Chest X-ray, PA view. Patient: 52 years old, sex F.
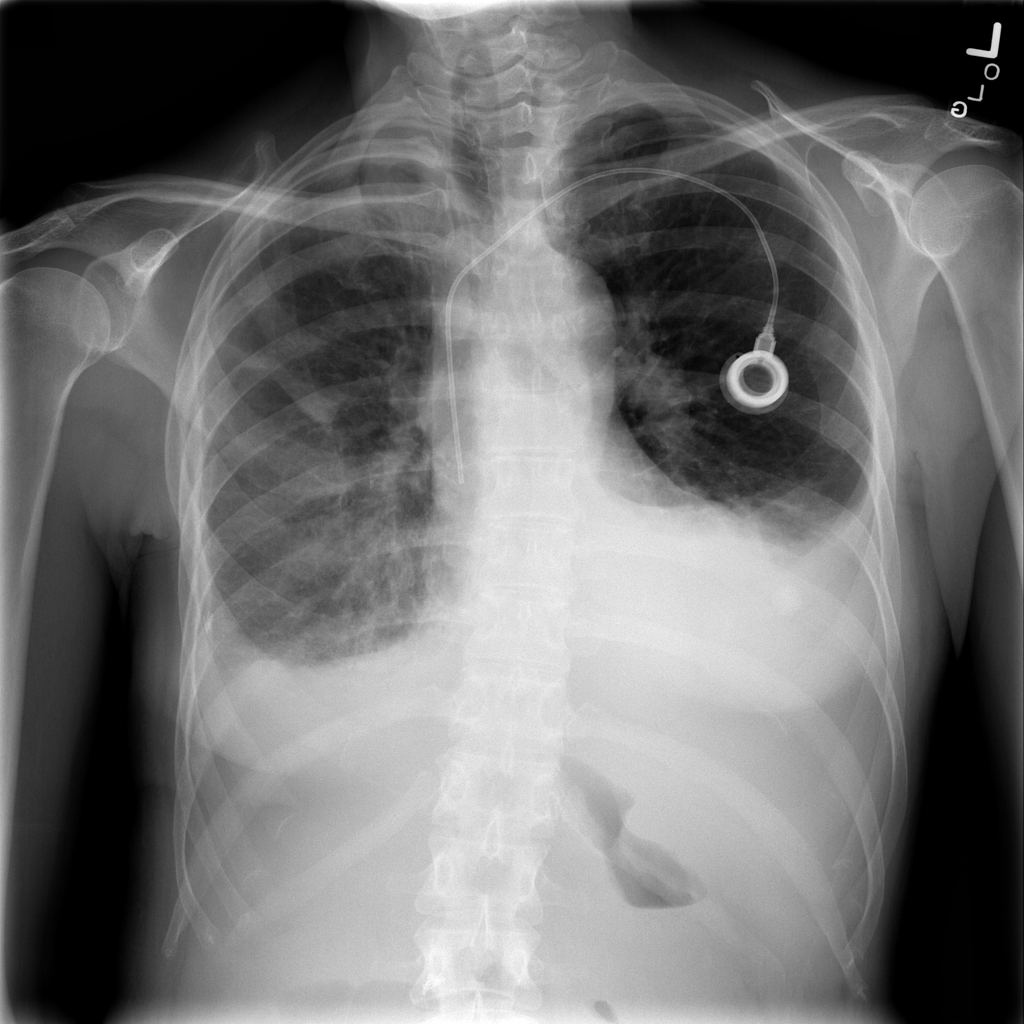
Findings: Effusion, Nodule